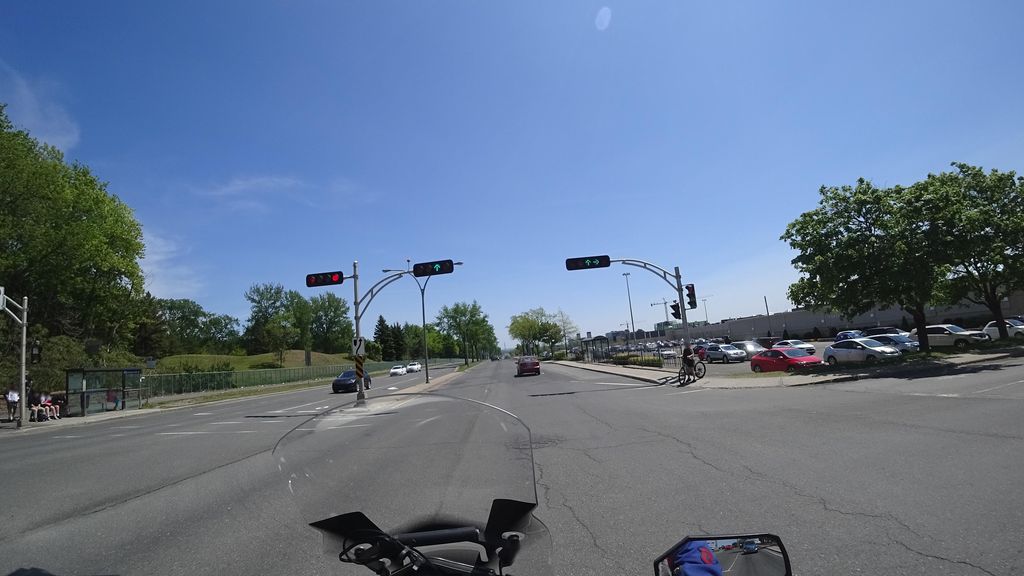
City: quebec_city